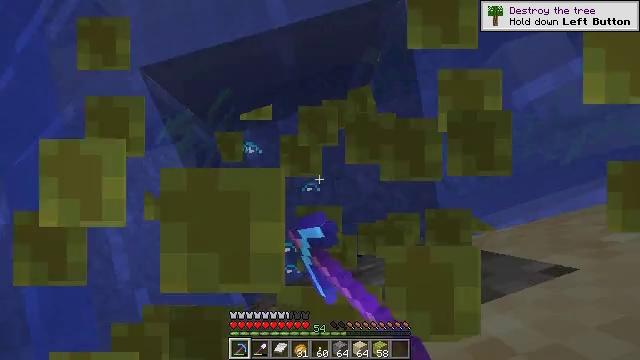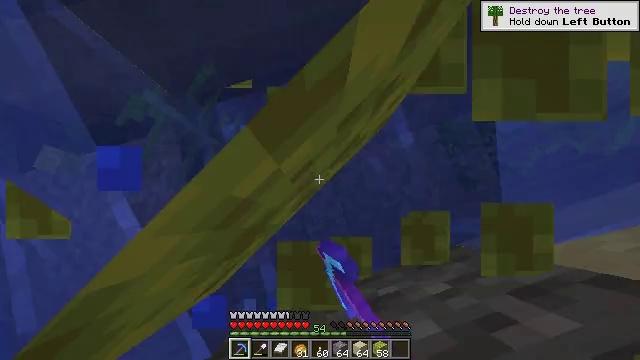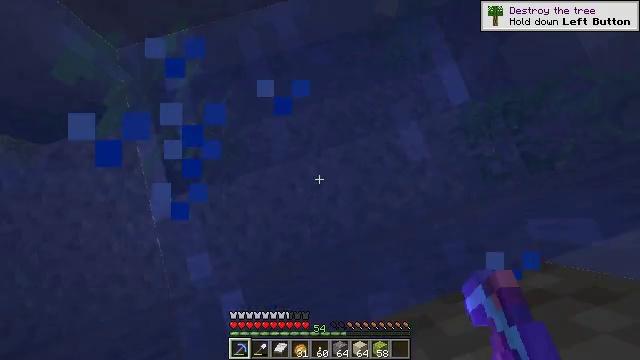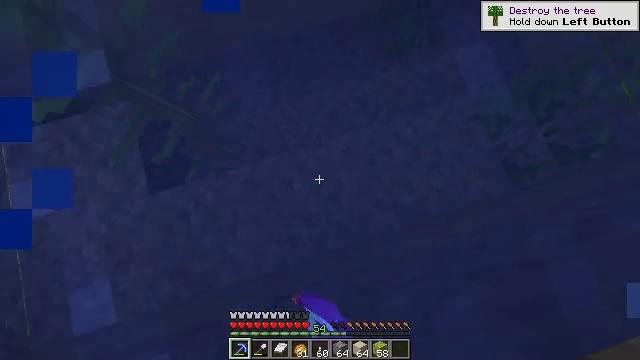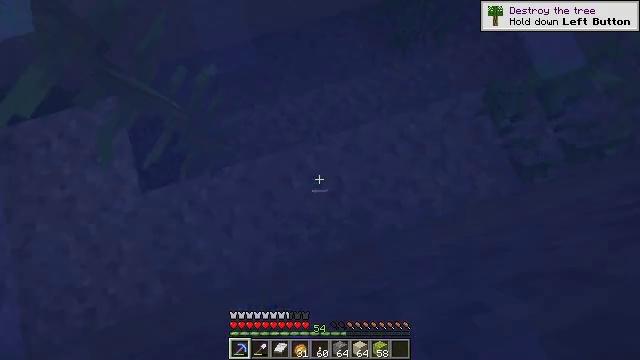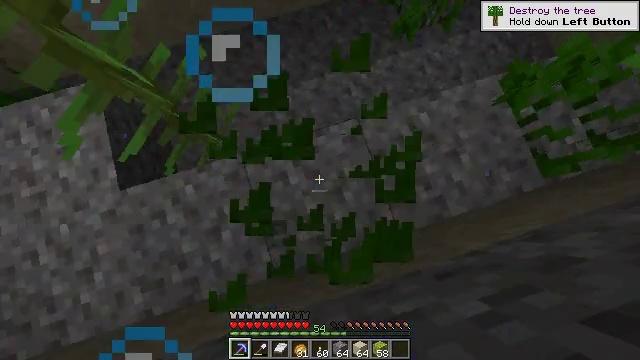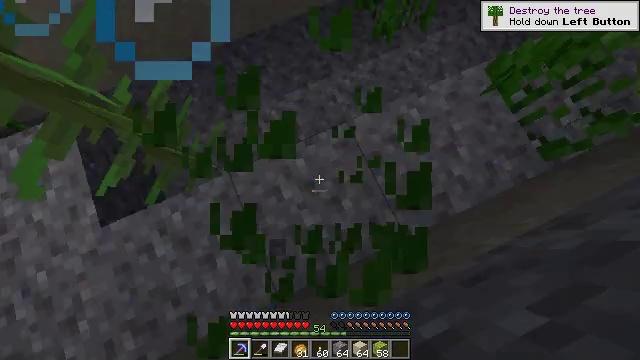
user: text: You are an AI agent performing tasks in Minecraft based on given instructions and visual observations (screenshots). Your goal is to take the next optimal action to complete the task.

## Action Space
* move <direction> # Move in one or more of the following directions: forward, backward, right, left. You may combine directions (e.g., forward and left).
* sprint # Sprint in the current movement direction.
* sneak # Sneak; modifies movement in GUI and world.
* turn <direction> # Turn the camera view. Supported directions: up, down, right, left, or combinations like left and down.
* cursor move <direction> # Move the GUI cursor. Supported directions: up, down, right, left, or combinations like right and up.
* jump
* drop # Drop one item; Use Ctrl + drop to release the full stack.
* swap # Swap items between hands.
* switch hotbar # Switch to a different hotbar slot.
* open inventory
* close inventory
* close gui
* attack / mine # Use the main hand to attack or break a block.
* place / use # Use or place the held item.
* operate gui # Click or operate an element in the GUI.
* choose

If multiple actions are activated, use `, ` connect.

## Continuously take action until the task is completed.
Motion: motion action
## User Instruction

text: Break the seagrass in the ocean.
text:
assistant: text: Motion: attack / mine
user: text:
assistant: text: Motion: attack / mine
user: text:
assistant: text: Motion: attack / mine
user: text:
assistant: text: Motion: no_op
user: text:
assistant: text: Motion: no_op
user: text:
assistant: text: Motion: turn right and up
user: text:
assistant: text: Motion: no_op